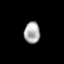
Tissue: prostate
Cell type: T cells
Senescence score: 0.3599
Nuclear area (px): 335
Mean DAPI intensity: 170.869